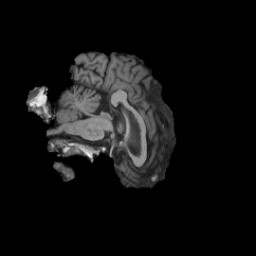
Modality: T1w
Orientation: sagittal
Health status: healthy